Question: Is there a css-way to make a 'onclick' strike-through button. So when you click a button(piece of text) selected links will get the strike-through 'text-decoration'?
Attached image as explanation.

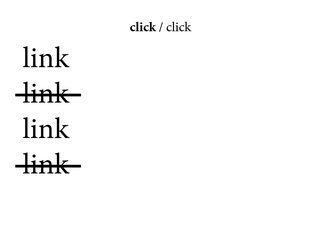
Answer: Pure CSS simulating a button. When clicked, the paragraph turns red with strikethrough.
'''
input[id=cb] {
display: none;
}
input[id=cb]:checked~p.strikethrough {
text-decoration: line-through;
color: red;
}
label {
border: thin solid darkgray;
border-radius: 5px;
padding: 10px;
display: inline-block;
margin-top: 5px;
}
'''
'''
<input name="cb" type="checkbox" id="cb">
<label for="cb">Click me</label>
<p class="strikethrough">Paragraph 1</p>
<p>Paragraph 2</p>
<p class="strikethrough">Paragraph 3</p>
'''